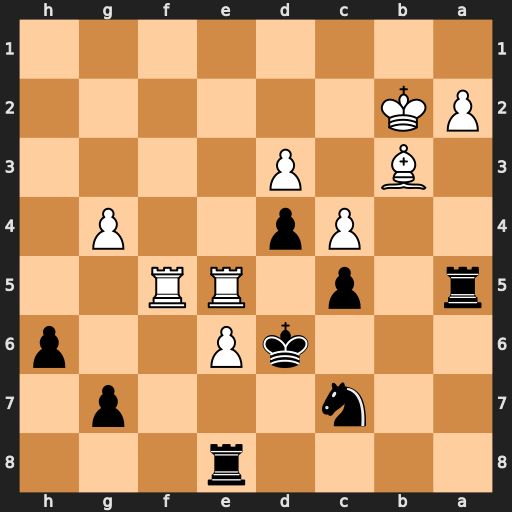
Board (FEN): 4r3/2n3p1/3kP2p/r1p1RR2/2Pp2P1/1B1P4/PK6/8
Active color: b
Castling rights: -
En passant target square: -
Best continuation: g6 Rd5+ Nxd5